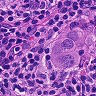
Metastatic tissue present: yes